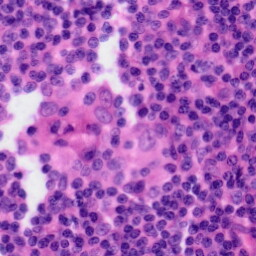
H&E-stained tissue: Tonsil